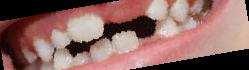
Condition: hypodontia